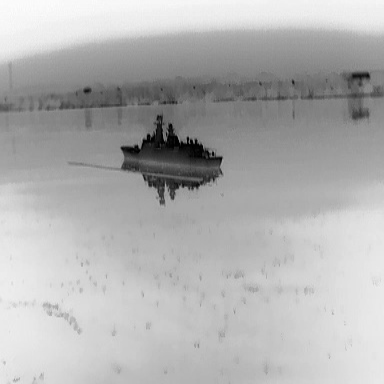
There is a warship in the infrared image.